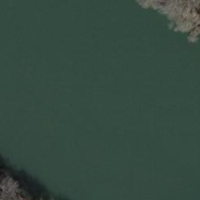
EUNIS habitat code: 15
Species observed at this site:
Lapsana communis
Arum maculatum